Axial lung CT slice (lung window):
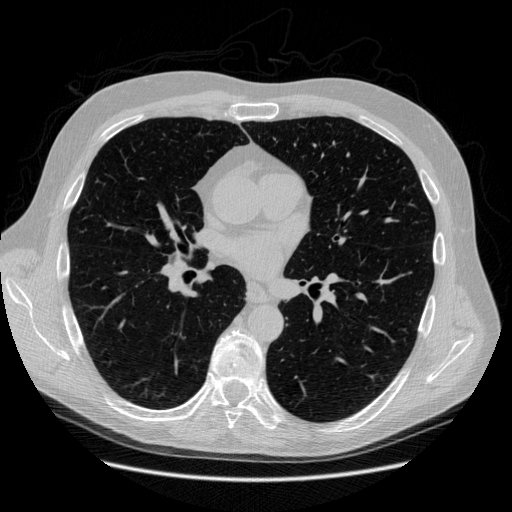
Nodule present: no